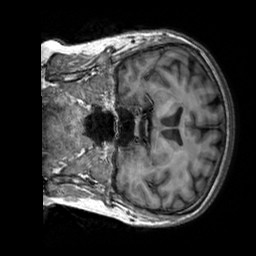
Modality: T1w
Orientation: coronal
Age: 59
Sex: female
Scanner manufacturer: siemens
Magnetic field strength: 3 T
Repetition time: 2.3 s
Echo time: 0.00303 s